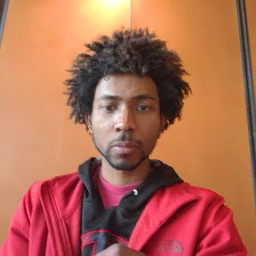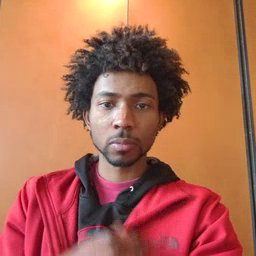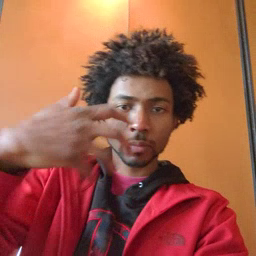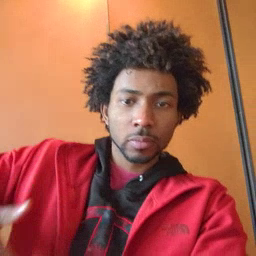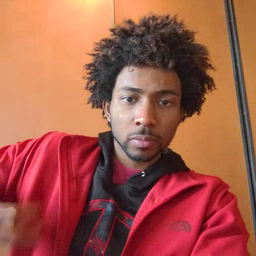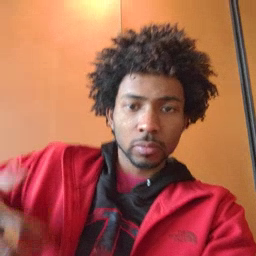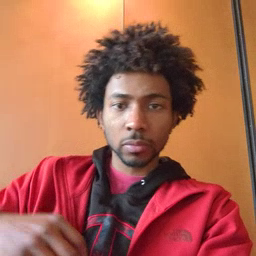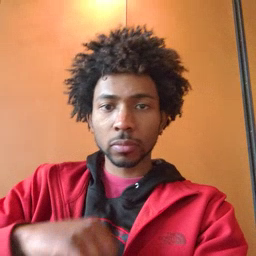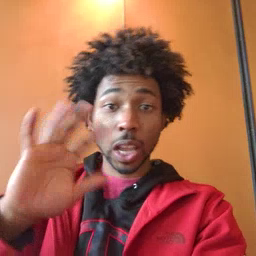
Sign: donkey